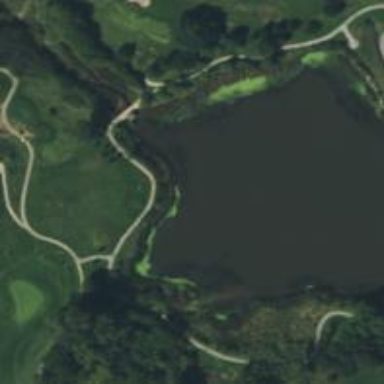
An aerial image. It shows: Water hazard in golf course. The hazard is natural water feature.